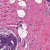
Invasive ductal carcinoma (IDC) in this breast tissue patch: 0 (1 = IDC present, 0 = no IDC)